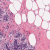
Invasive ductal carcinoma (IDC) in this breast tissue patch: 0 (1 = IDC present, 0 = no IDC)